Question: I would like to change the default subpage name to "All Instances" without changing the Parent page name in WordPress admin menu bar. I would like to change the Autoquote Tool to All Instances but want to keep the Autoquote parent page same just like the default subpage of Posts.

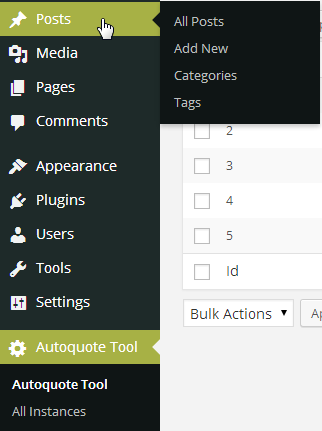
Answer: The first option is to manipulate the global '$submenu'. The other is jQuery, but that's not ideal.
So, given a plugin main menu called and a submenu called , here's how to change the first submenu to :
'''
global $submenu;
$submenu['autoquote-tool'][0][0] = 'All Instances';
'''
Here a 'var_dump' for '$submenu['autoquote-tool']':
'''
Array
(
[0] => Array
(
[0] => All Instances
[1] => add_users
[2] => autoquote-tool
[3] => Autoquote Tool
[4] => menu-top toplevel_page_autoquote-tool
[5] => toplevel_page_autoquote-tool
[6] => http://s.w.org/favicon.ico
)
[1] => Array
(
[0] => Other Stuff
[1] => add_users
[2] => other-stuff
[3] => Other Stuff
)
)
'''
And the full sample code:
'''
add_action('admin_menu', function()
{
add_menu_page(
'Autoquote Tool',
'Autoquote Tool',
'add_users',
'autoquote-tool', // Submenu ID
function(){
printf(
'<h2>%s</h2>',
__( 'Main page' )
);
},
'http://s.w.org/favicon.ico'
);
add_submenu_page(
'autoquote-tool',
'Other Stuff',
'Other Stuff',
'add_users',
'other-stuff',
function(){
printf(
'<h2>%s</h2>',
__( 'Sub page' )
);
}
);
global $submenu;
$submenu['autoquote-tool'][0][0] = 'All Instances'; // Submenu ID
});
'''
Without modifying the '$submenu':

Modified: